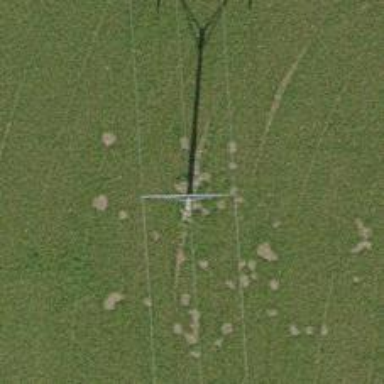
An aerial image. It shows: Power pole.